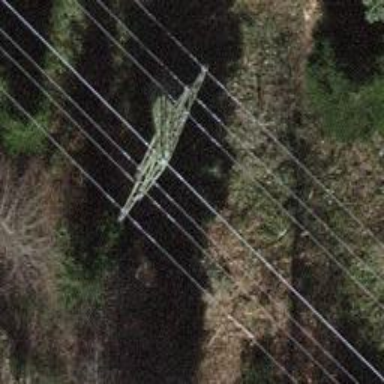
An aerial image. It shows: Lattice structure tower used for power distribution.